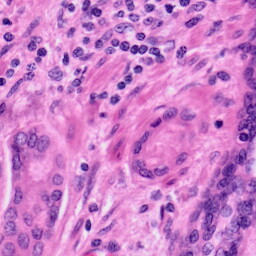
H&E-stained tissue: Prostate